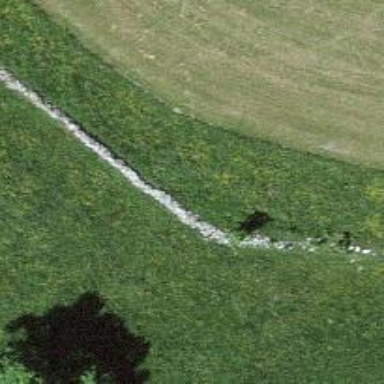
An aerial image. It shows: Wall is shown in the image.